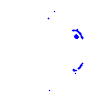
Particle: proton